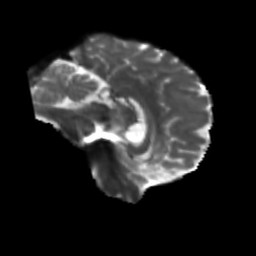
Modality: T2w
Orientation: sagittal
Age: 50
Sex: female
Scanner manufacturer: siemens
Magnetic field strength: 3 T
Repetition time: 5.47 s
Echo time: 0.0854 s